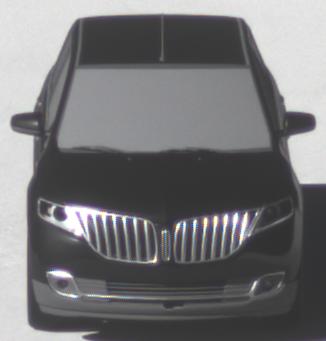
Make: Lincoln
Model: MKX
Detailed model: Gen. 1 CD3
Model produced from: 2010
Model produced until: 2015
Doors: 5
Color: black
Road condition: dry road
Daytime: morning or afternoon
Contrast: high contrast